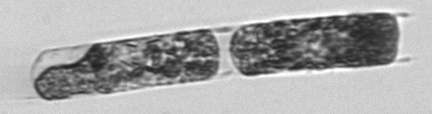
Label: Hemiaulus